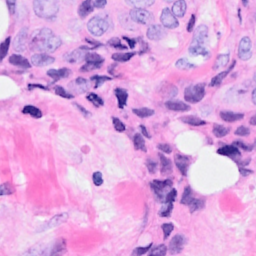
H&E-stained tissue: Breast